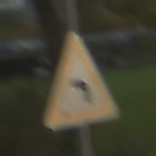
Verkehrszeichen: KurveLinks
Umgebung: Outdoor, Urban
Tageszeit: MorningAfternoon
Wetter: PartlyCloudy
Licht: Natural
Jahreszeit: NotSpecified
Kontrast: LowContrast